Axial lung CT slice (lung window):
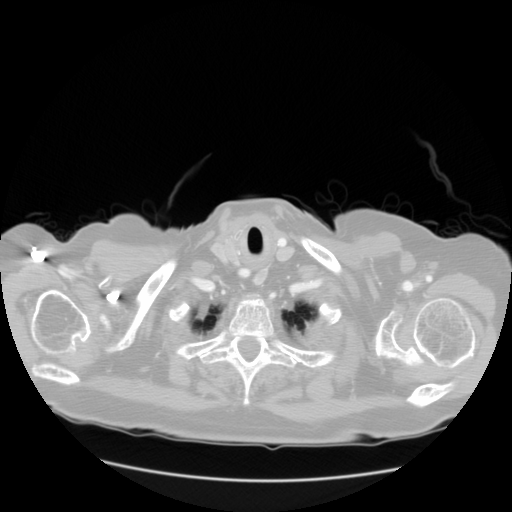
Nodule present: no